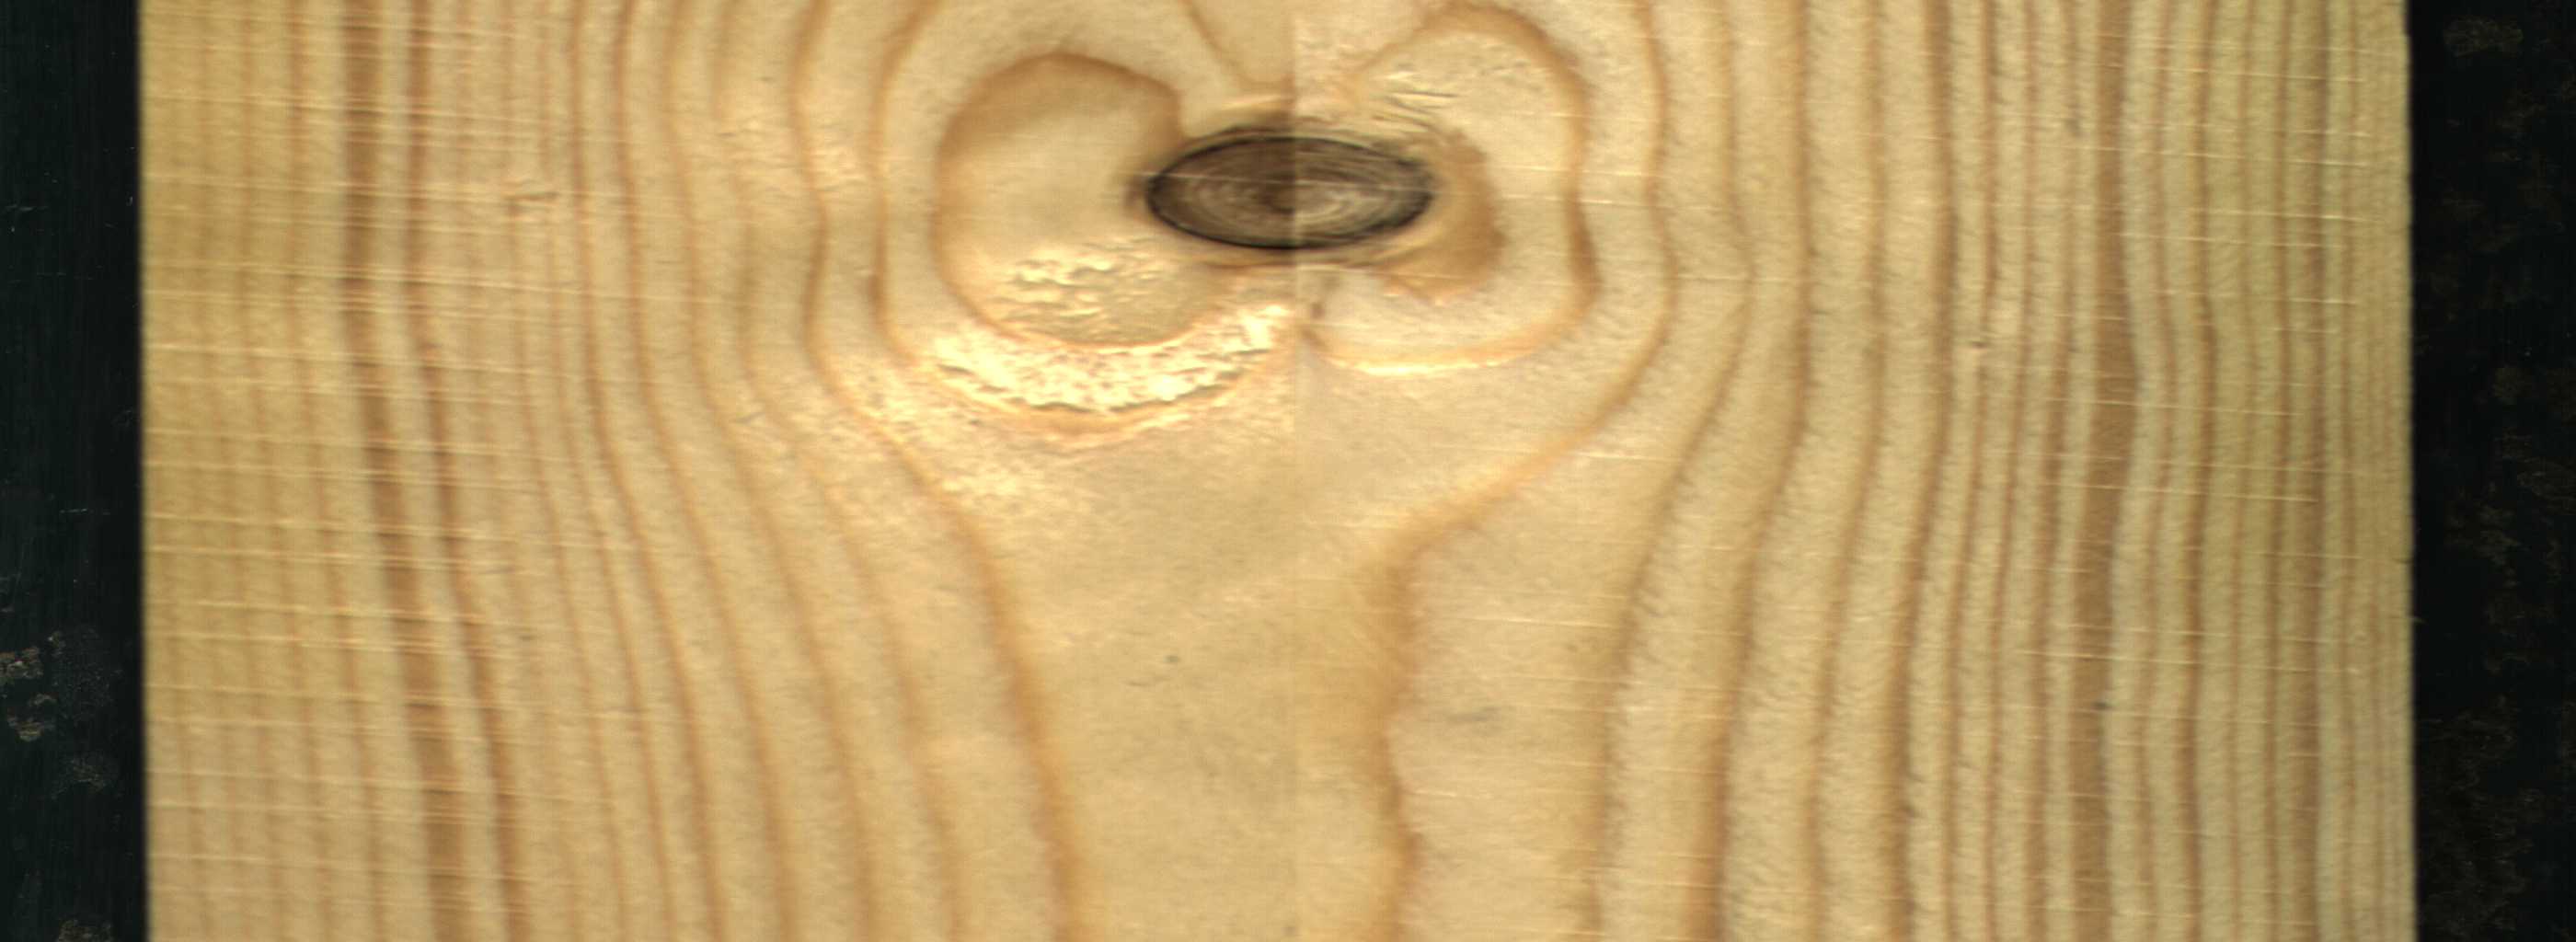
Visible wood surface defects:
Dead_Knot